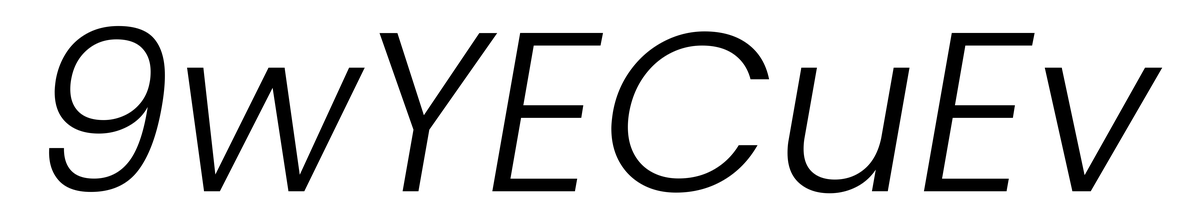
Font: Poppins-LightItalic